Field crop: maize
Growth stage: 2
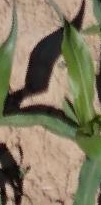
Species: maize